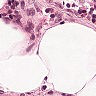
Metastatic tissue present: no